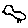
Label: bird